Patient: sex F, age 61
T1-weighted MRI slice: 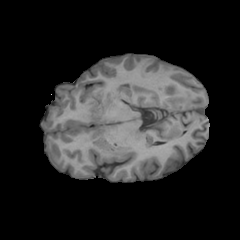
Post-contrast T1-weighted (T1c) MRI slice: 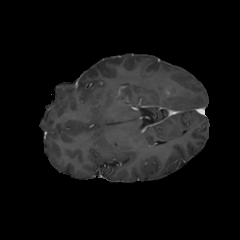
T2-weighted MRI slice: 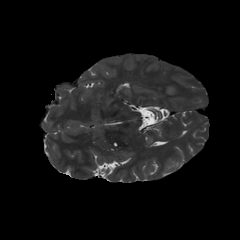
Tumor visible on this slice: yes
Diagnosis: Glioblastoma, IDH-wildtype
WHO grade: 4